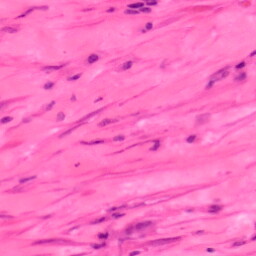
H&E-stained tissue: Colon